Interaction volume radius: 5 \u00c5
Interaction volume height: 20 \u00c5
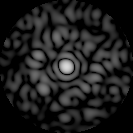
Disorder parameter: 0.8469